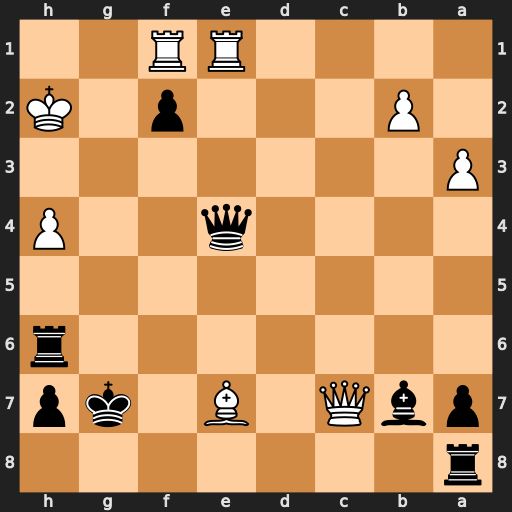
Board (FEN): r7/pbQ1B1kp/7r/8/4q2P/P7/1P3p1K/4RR2
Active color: b
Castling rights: -
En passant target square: -
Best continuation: Qg2#